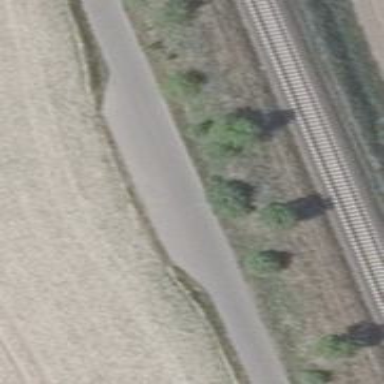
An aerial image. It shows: Asphalt track with grade1 tracktype.